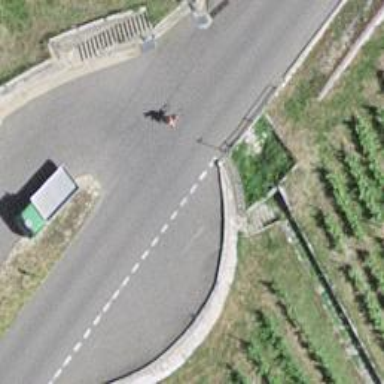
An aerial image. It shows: Road with steps.